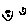
Label: smiley face